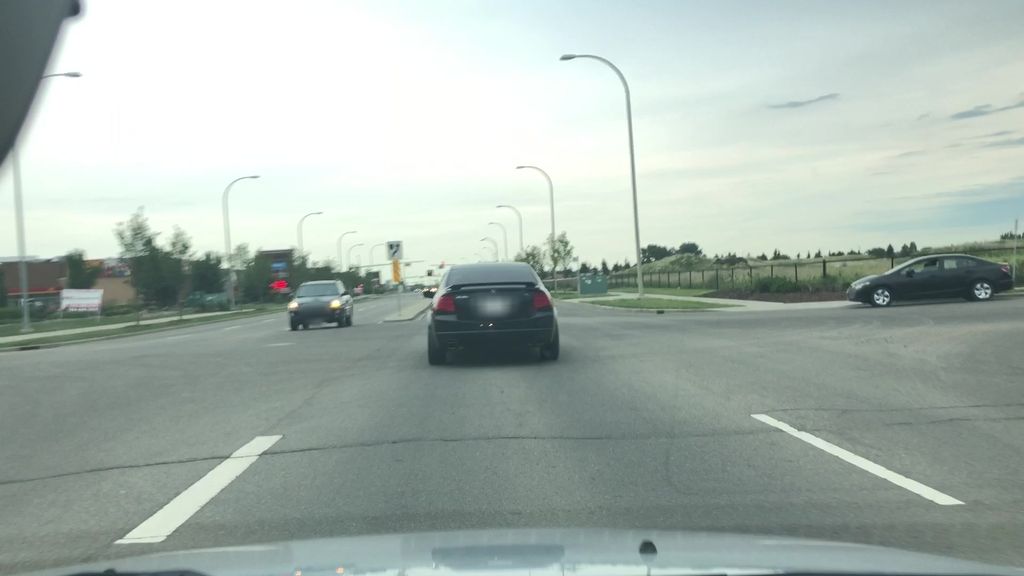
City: edmonton